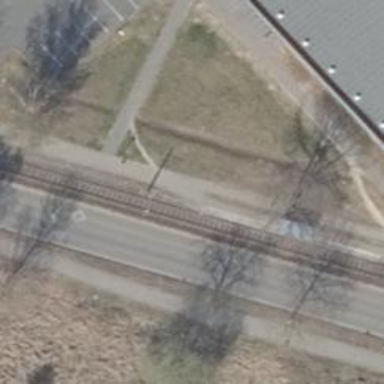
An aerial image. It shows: Tram stop.